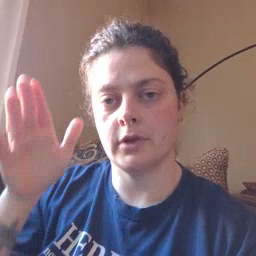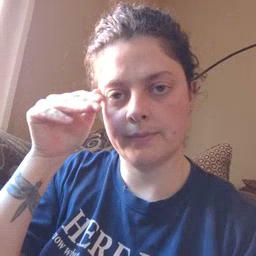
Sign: donkey